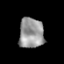
Tissue: prostate
Cell type: T cells
Senescence score: 0.3393
Nuclear area (px): 736
Mean DAPI intensity: 152.427